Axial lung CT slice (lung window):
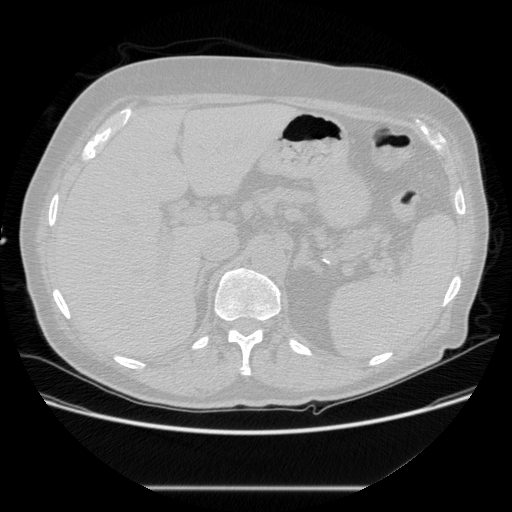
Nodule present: no